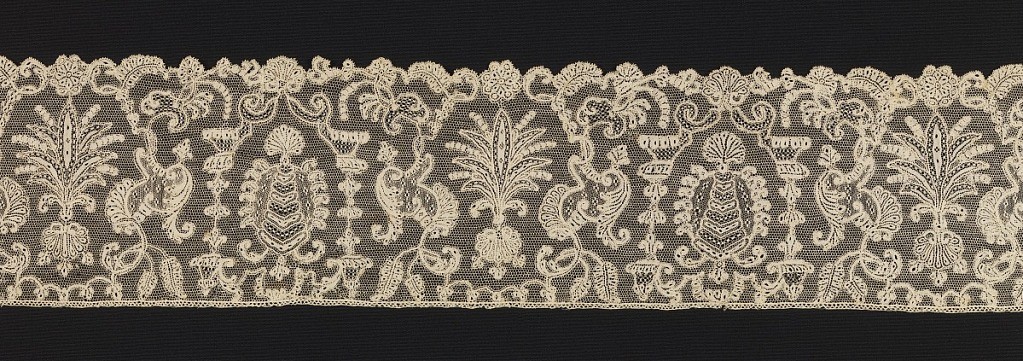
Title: Band
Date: early 18th century
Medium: linen Technique: needle lace with ground of loop and twist with twist return
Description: Band in a symmetrical design of stylized palm trees framed by architectural shapes and foliage.